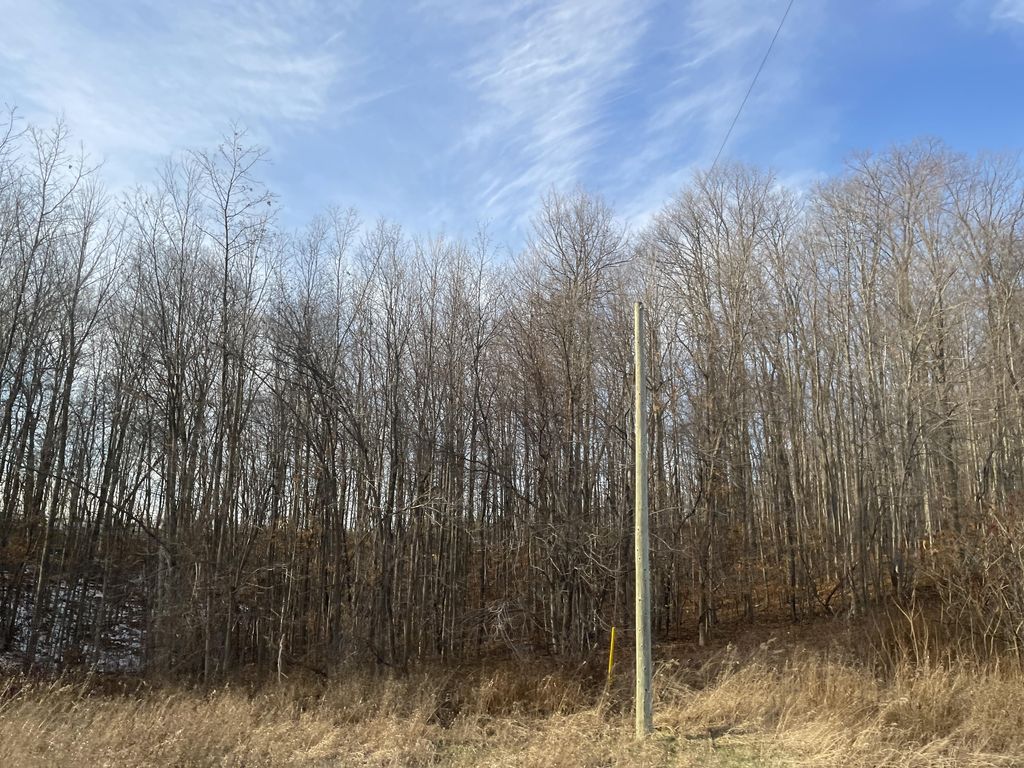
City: kitchener-waterloo